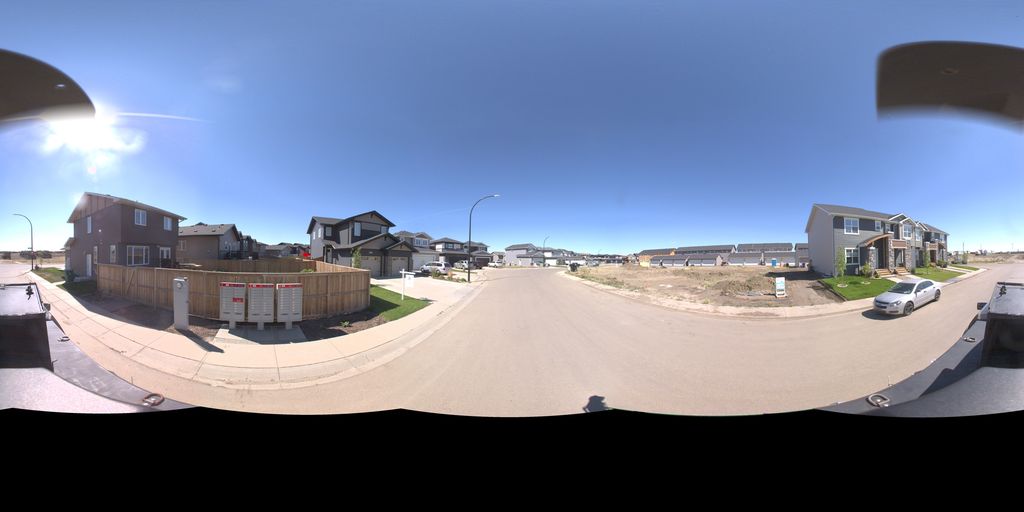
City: saskatoon